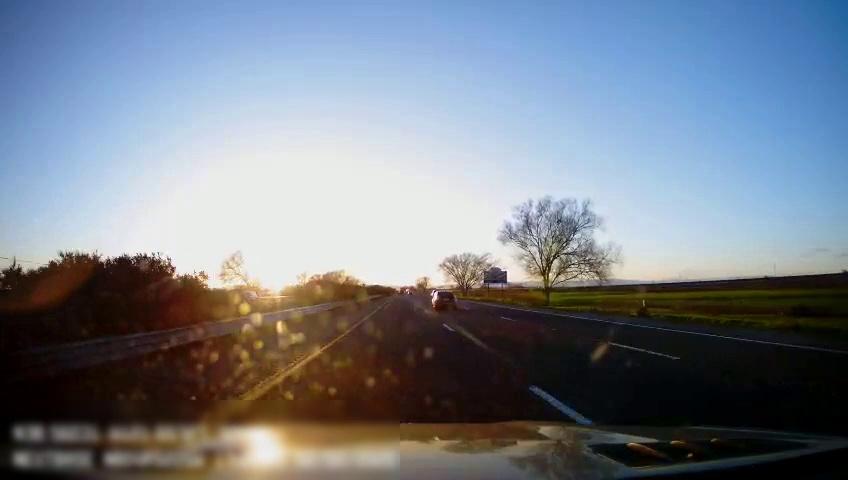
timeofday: Day
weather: Sunny
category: Drivable Space
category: Vehicles | Car
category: Vehicles | SUV
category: Lanes | Alternate Lane
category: Lanes | Current Lane
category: Lanes | Current Lane
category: Lanes | Alternate Lane
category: Traffic | Signs